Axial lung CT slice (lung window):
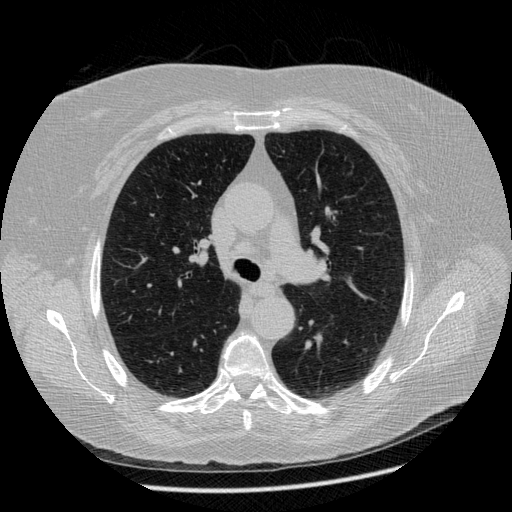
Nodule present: no